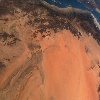
Label: land